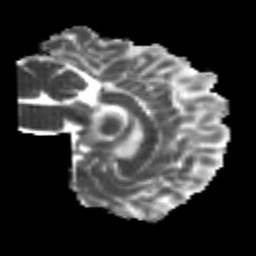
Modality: MD
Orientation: sagittal
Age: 22
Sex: male
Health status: healthy
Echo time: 0.074 s